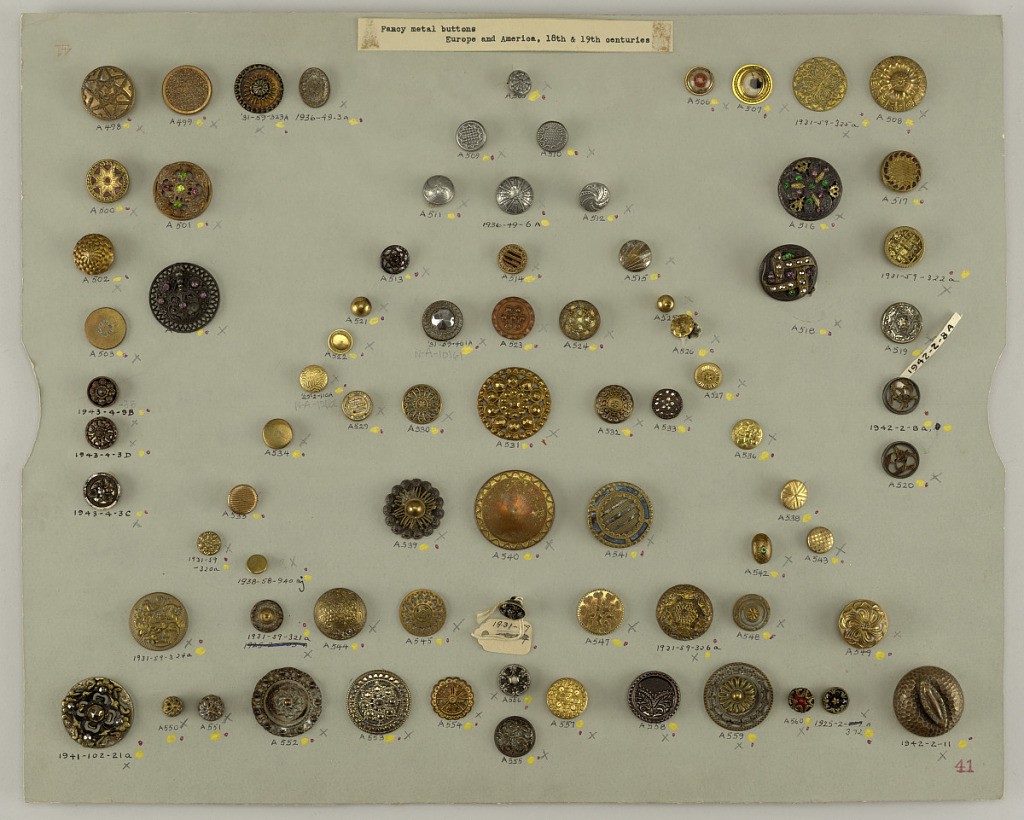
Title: Button
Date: ca. 1880
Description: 1925-2-372-a: On card 4150;     1931-59-320-a: button with cast decoration in flower pattern.

...;     1931-59-321-a: On card 4150;     1931-59-322-a/c,e: buttons ornamented with woven pattern made up of e...;     1931-59-323-a/c: circular buttons with small knobs on edge and cent...;     1931-59-324-a: cast brass button with ornament in design of flowe...;     1931-59-325-a: flat circular buttons with cast ornament in design...;     1931-59-326-a: Domed, circular buttons with ornament of leaves on...;     1936-49-6-a: On card 41
Geometric design, embossed, of concent...;     1938-58-940-a,j: 2 circular brass buttons; flat ; plain - for other...;     1941-102-21-a: On card 4150;     1942-2-11: On card 4150;     1942-2-8-a,b: On card 4150;     1943-4-3-b: On card 41, was incorrectly labeled 1943-3-9b50;     1943-4-3-c: On card 4150;     a-a-498: On card 4150;     a-a-499: On card 4150;     a-a-500: On card 4150;     a-a-501: On card 4150;     a-a-502: On card 4150;     a-a-503: On card 4150;     a-a-504: On card 4150;     a-a-505: On card 4150;     a-a-506: On card 4150;     a-a-507: On card 4150;     a-a-508: On card 4150;     a-a-509: On card 4150;     a-a-510: On card 4150;     a-a-511: On card 4150;     a-a-512: On card 4150;     a-a-513: On card 4150;     a-a-514: On card 4150;     a-a-515: On card 4150;     a-a-516: On card 4150;     a-a-517: On card 4150;     a-a-518: On card 4150;     a-a-519: On card 4150;     a-a-520: On card 4150;     a-a-521: On card 4150;     a-a-522: On card 4150;     a-a-523: On card 4150;     a-a-524: On card 4150;     a-a-525: On card 4150;     a-a-526: On card 4150;     a-a-527: On card 4150;     a-a-529: On card 4150;     a-a-530: On card 4150;     a-a-531: On card 4150;     a-a-532: On card 4150;     a-a-533: On card 4150;     a-a-534: On card 4150;     a-a-536: On card 4150;     a-a-539: On card 4150;     a-a-540: On card 4150;     a-a-541: On card 4150;     a-a-542: On card 4150;     a-a-543: On card 4150;     a-a-544: On card 4150;     a-a-545: On card 4150;     a-a-547: On card 4150;     a-a-548: On card 4150;     a-a-549: On card 4150;     a-a-550: On card 4150;     a-a-551: On card 4150;     a-a-552: On card 4150;     a-a-553: On card 4150;     a-a-554: On card 4150;     a-a-555: On card 4150;     a-a-556: On card 4150;     a-a-557: On card 4150;     a-a-558: On card 4150;     a-a-559: On card 4150;     a-a-560: On card 4150;     n-a-10162: On card 41, was incorrectly 1925-2-110a50